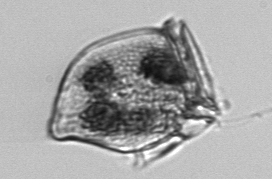
Label: Dinophysis_norvegica